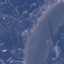
Label: River